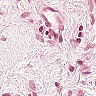
Metastatic tissue present: no